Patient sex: M
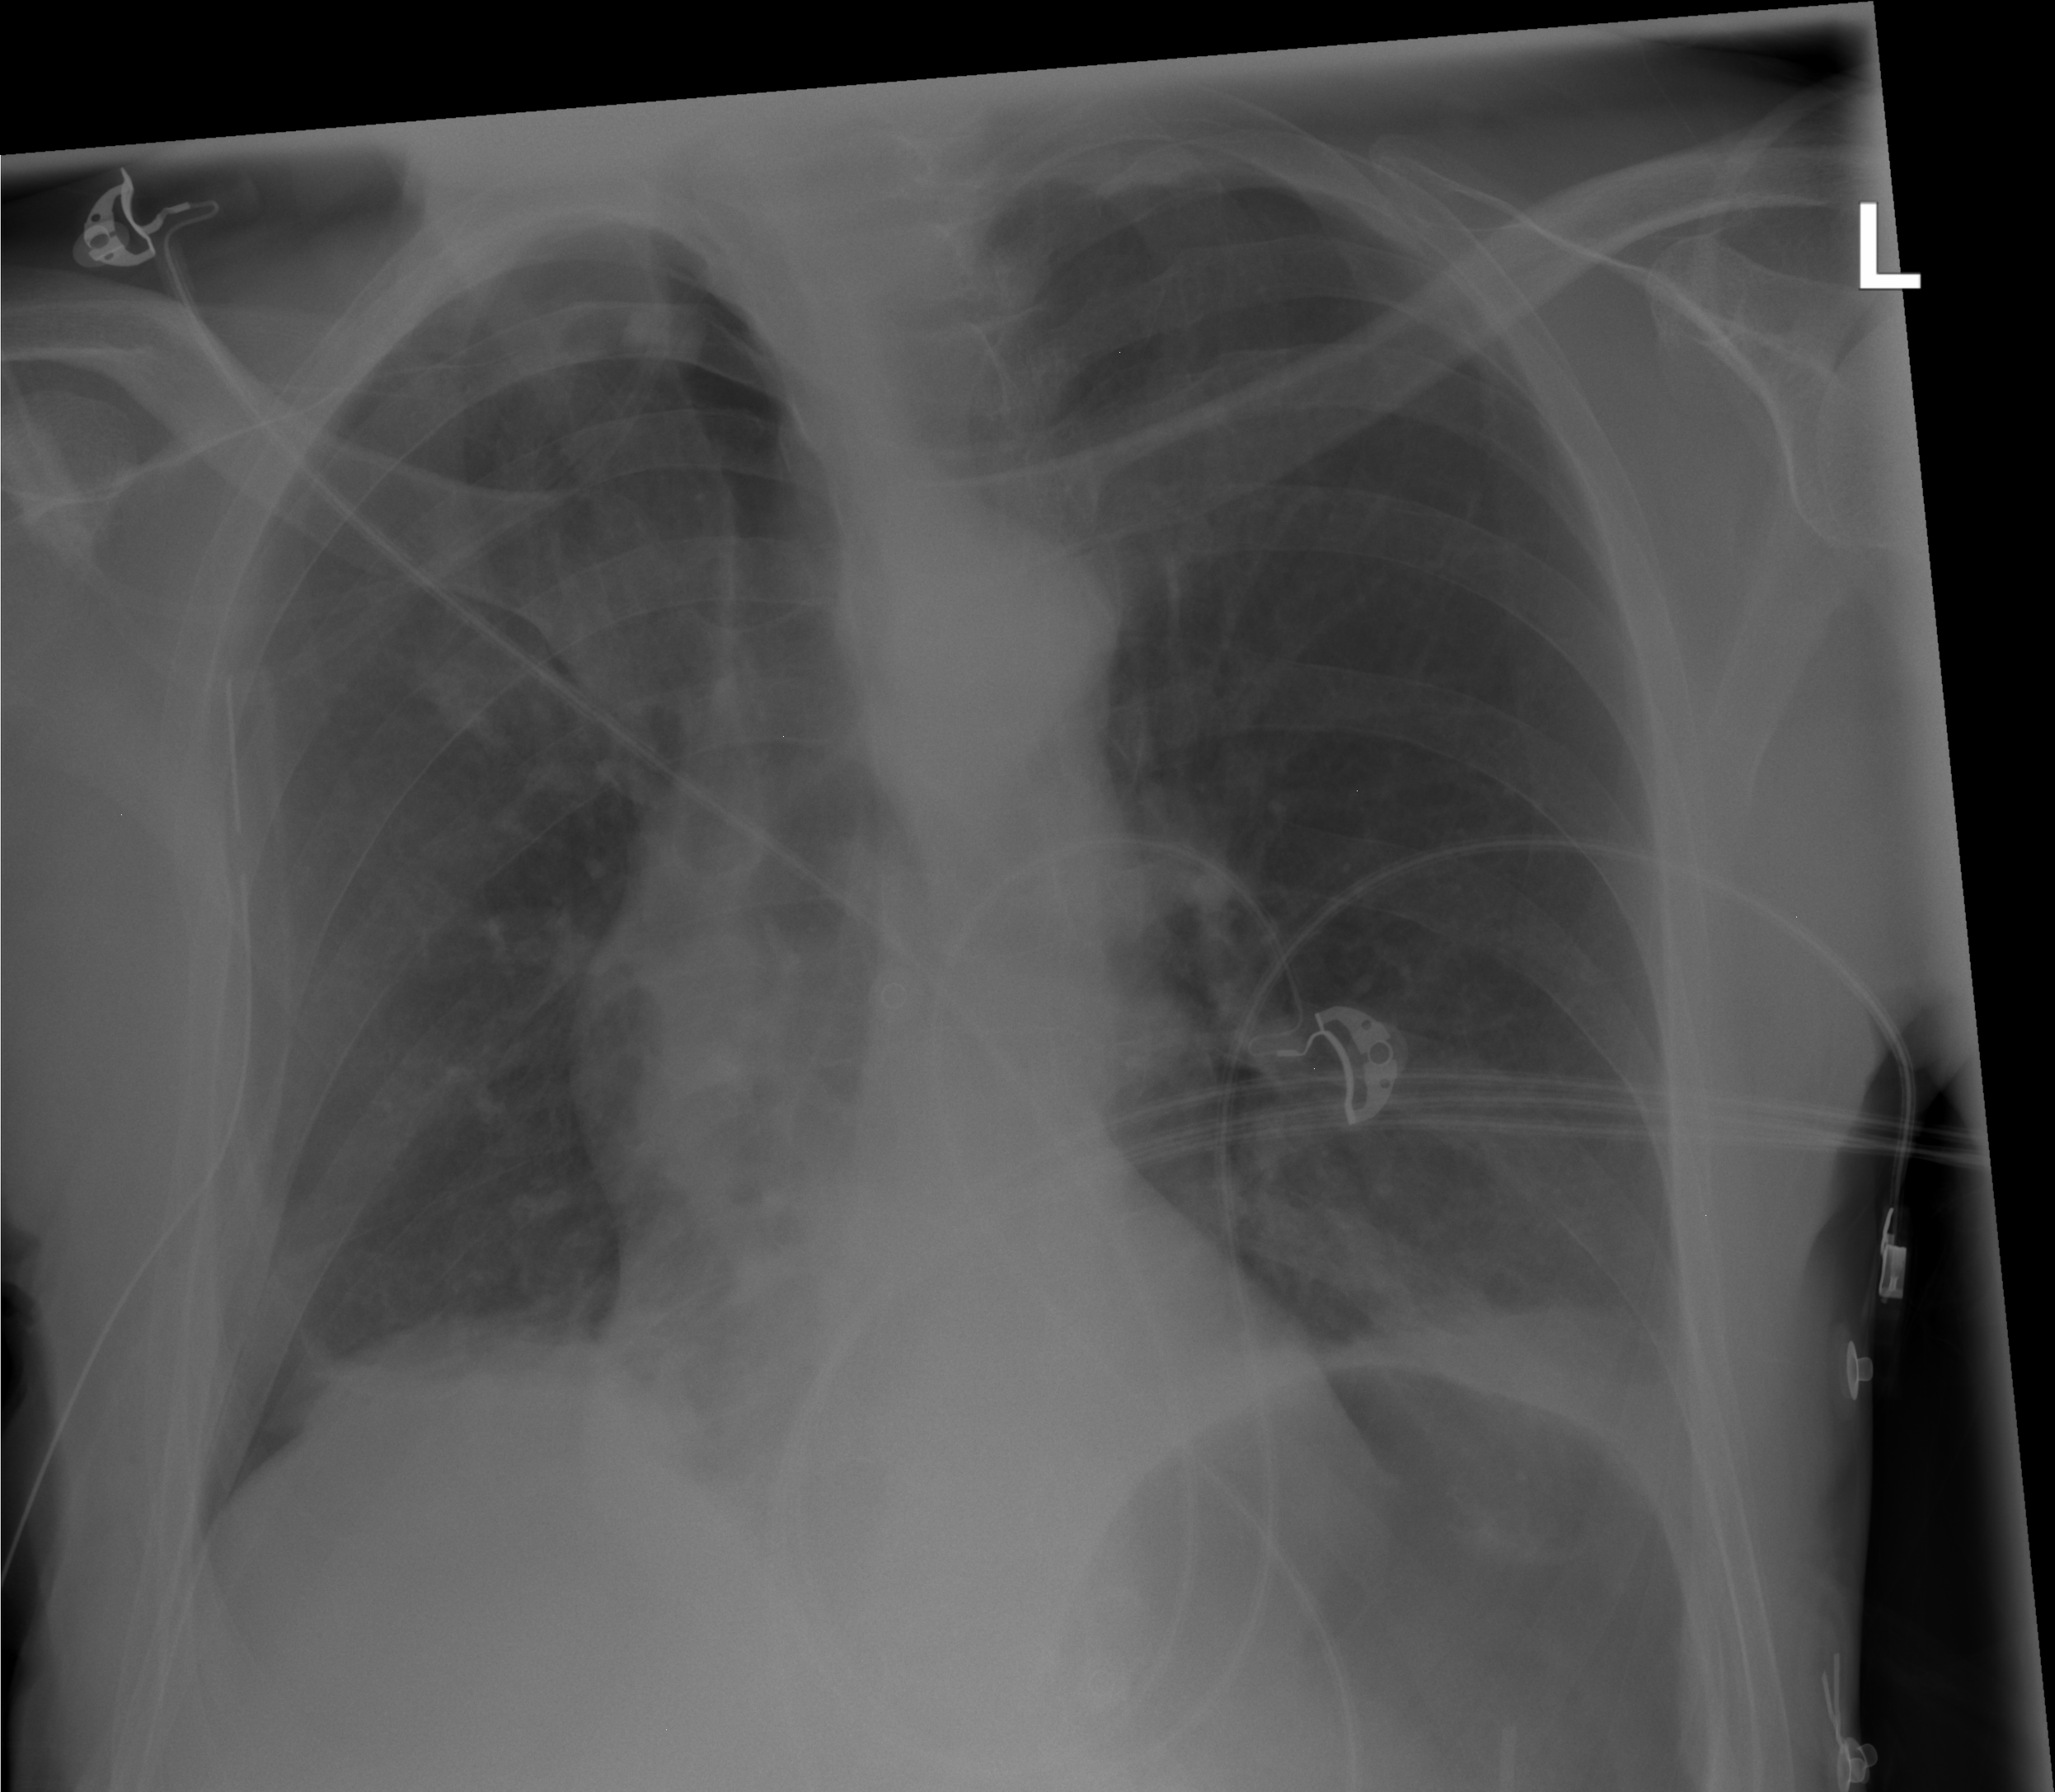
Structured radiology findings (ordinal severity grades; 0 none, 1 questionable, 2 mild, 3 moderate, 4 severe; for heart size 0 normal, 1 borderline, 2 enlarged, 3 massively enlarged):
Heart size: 0
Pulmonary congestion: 0
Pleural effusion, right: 0
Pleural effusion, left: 0
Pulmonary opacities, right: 0
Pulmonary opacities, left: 0
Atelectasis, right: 2
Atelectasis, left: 2